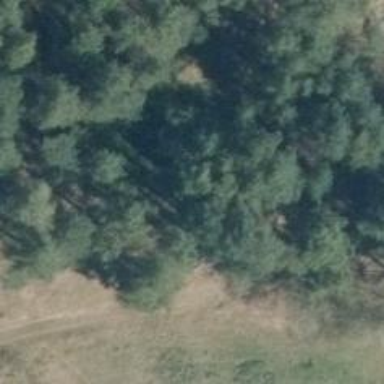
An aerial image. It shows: Hunting stand.